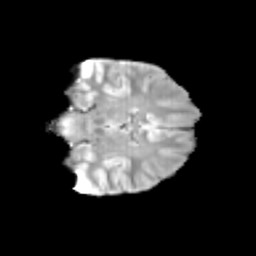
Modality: T2w
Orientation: coronal
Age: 12
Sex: female
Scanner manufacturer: siemens
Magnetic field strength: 3 T
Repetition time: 3.8 s
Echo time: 0.07 s